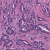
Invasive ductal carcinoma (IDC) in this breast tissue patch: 1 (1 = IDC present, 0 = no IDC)